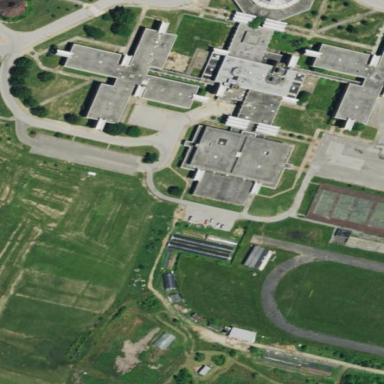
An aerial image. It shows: School.